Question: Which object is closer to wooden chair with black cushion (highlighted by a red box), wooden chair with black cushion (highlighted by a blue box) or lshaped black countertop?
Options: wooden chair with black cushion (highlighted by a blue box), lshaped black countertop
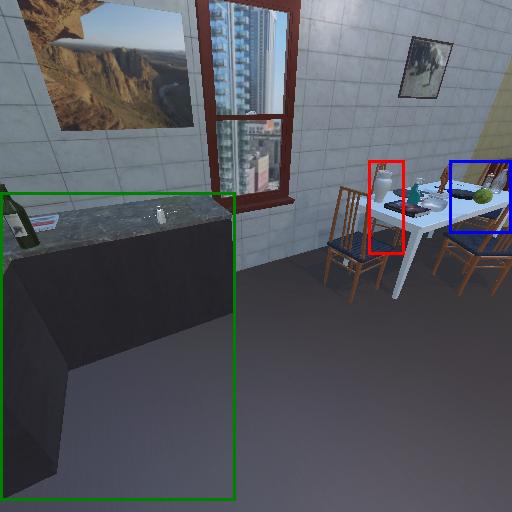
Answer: wooden chair with black cushion (highlighted by a blue box)